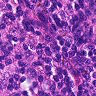
Metastatic tissue present: no